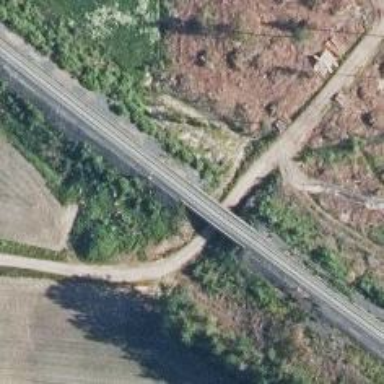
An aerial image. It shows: Bridge with railway tracks. The electrified line has continuous contact line.